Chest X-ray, AP view. Patient: 50 years old, sex M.
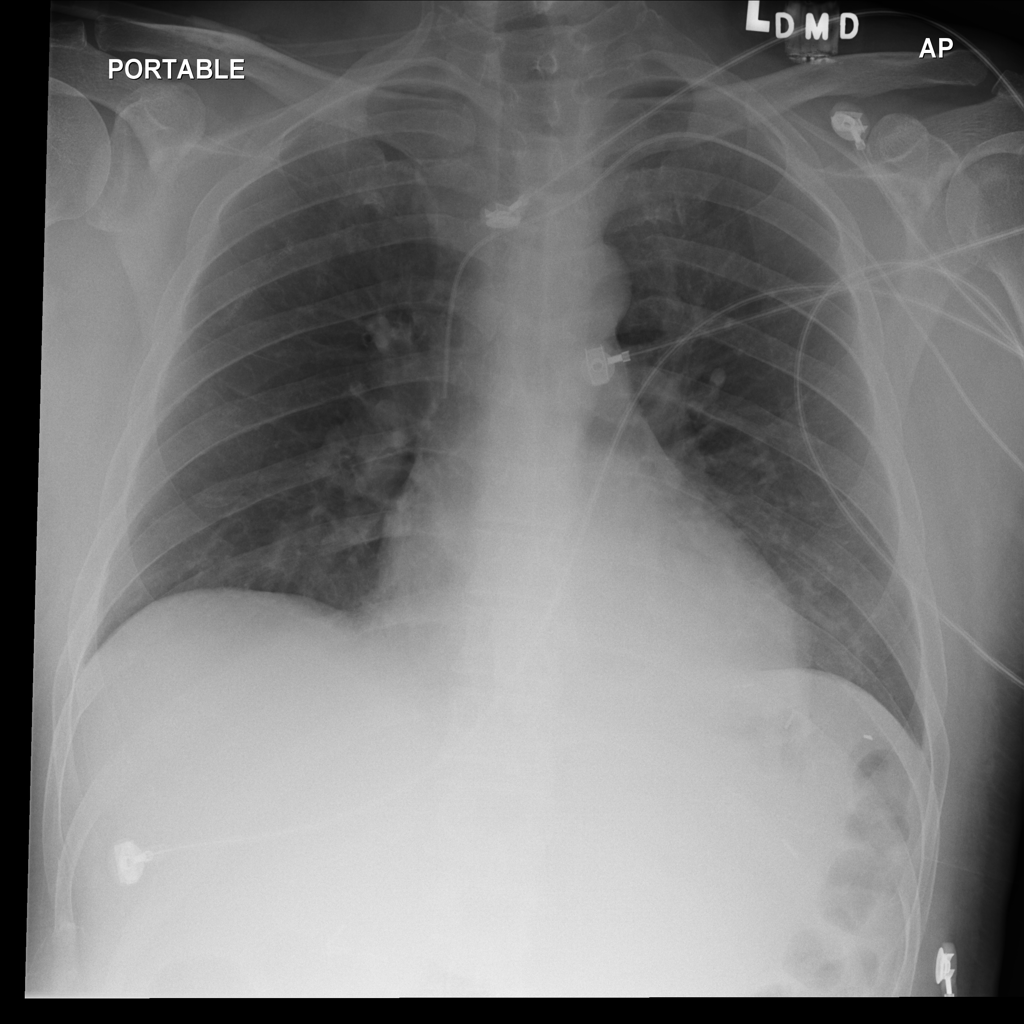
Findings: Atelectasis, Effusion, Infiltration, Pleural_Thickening